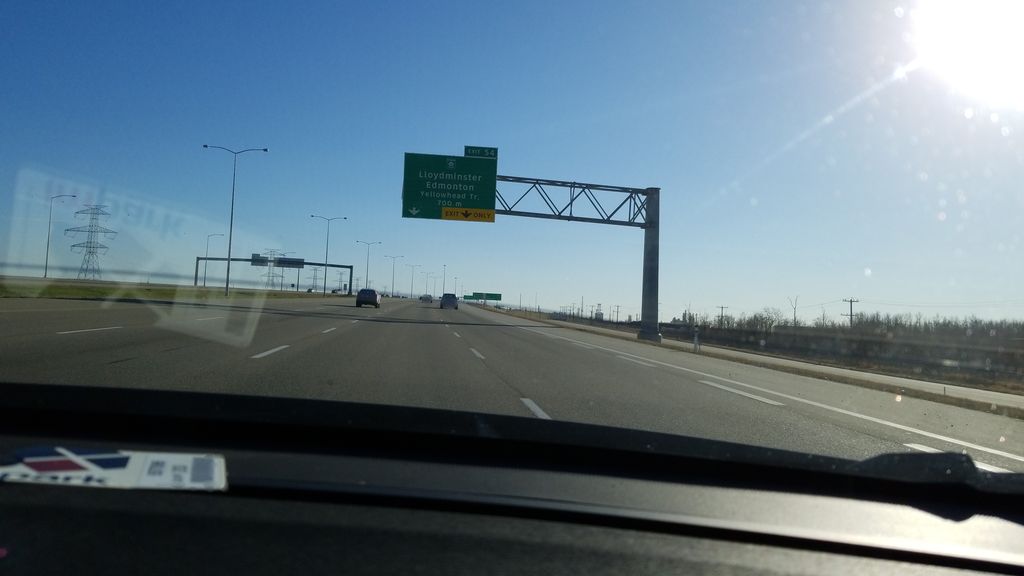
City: edmonton